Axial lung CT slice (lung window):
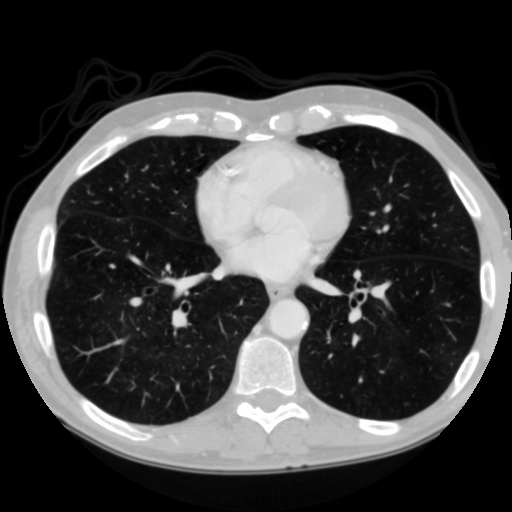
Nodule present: no